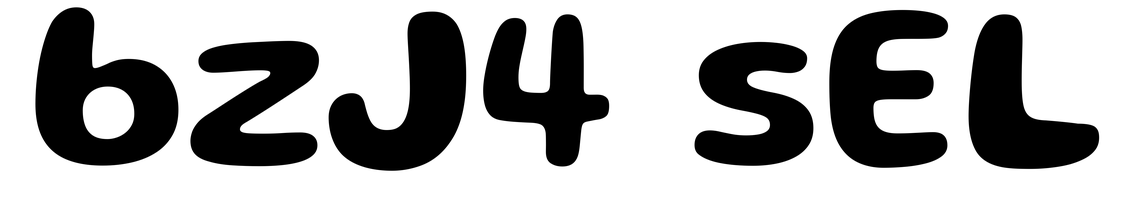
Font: Gluten_SemiBold